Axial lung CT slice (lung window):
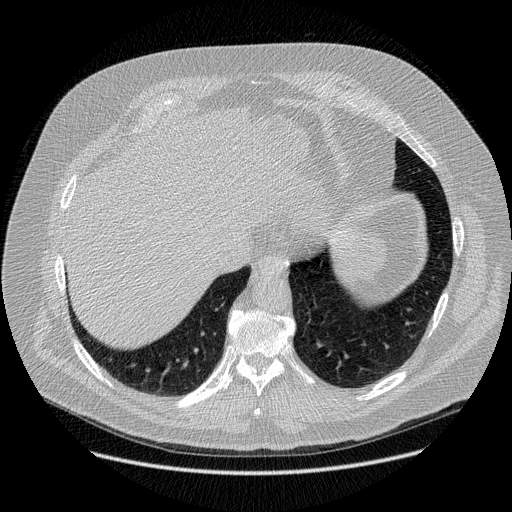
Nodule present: no